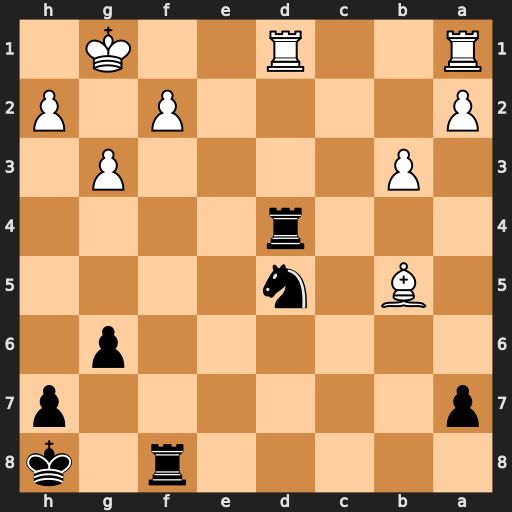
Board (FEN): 5r1k/p6p/6p1/1B1n4/3r4/1P4P1/P4P1P/R2R2K1
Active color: b
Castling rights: -
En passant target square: -
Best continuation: Rxd1+ Rxd1 Nc3